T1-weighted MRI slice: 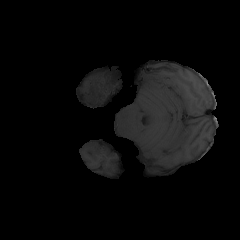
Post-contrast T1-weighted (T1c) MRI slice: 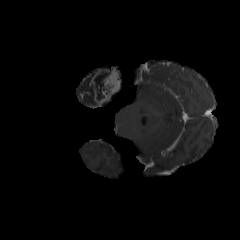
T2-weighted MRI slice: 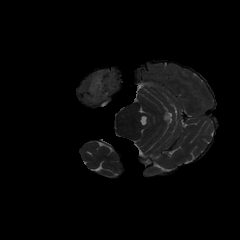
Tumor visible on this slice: yes